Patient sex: F
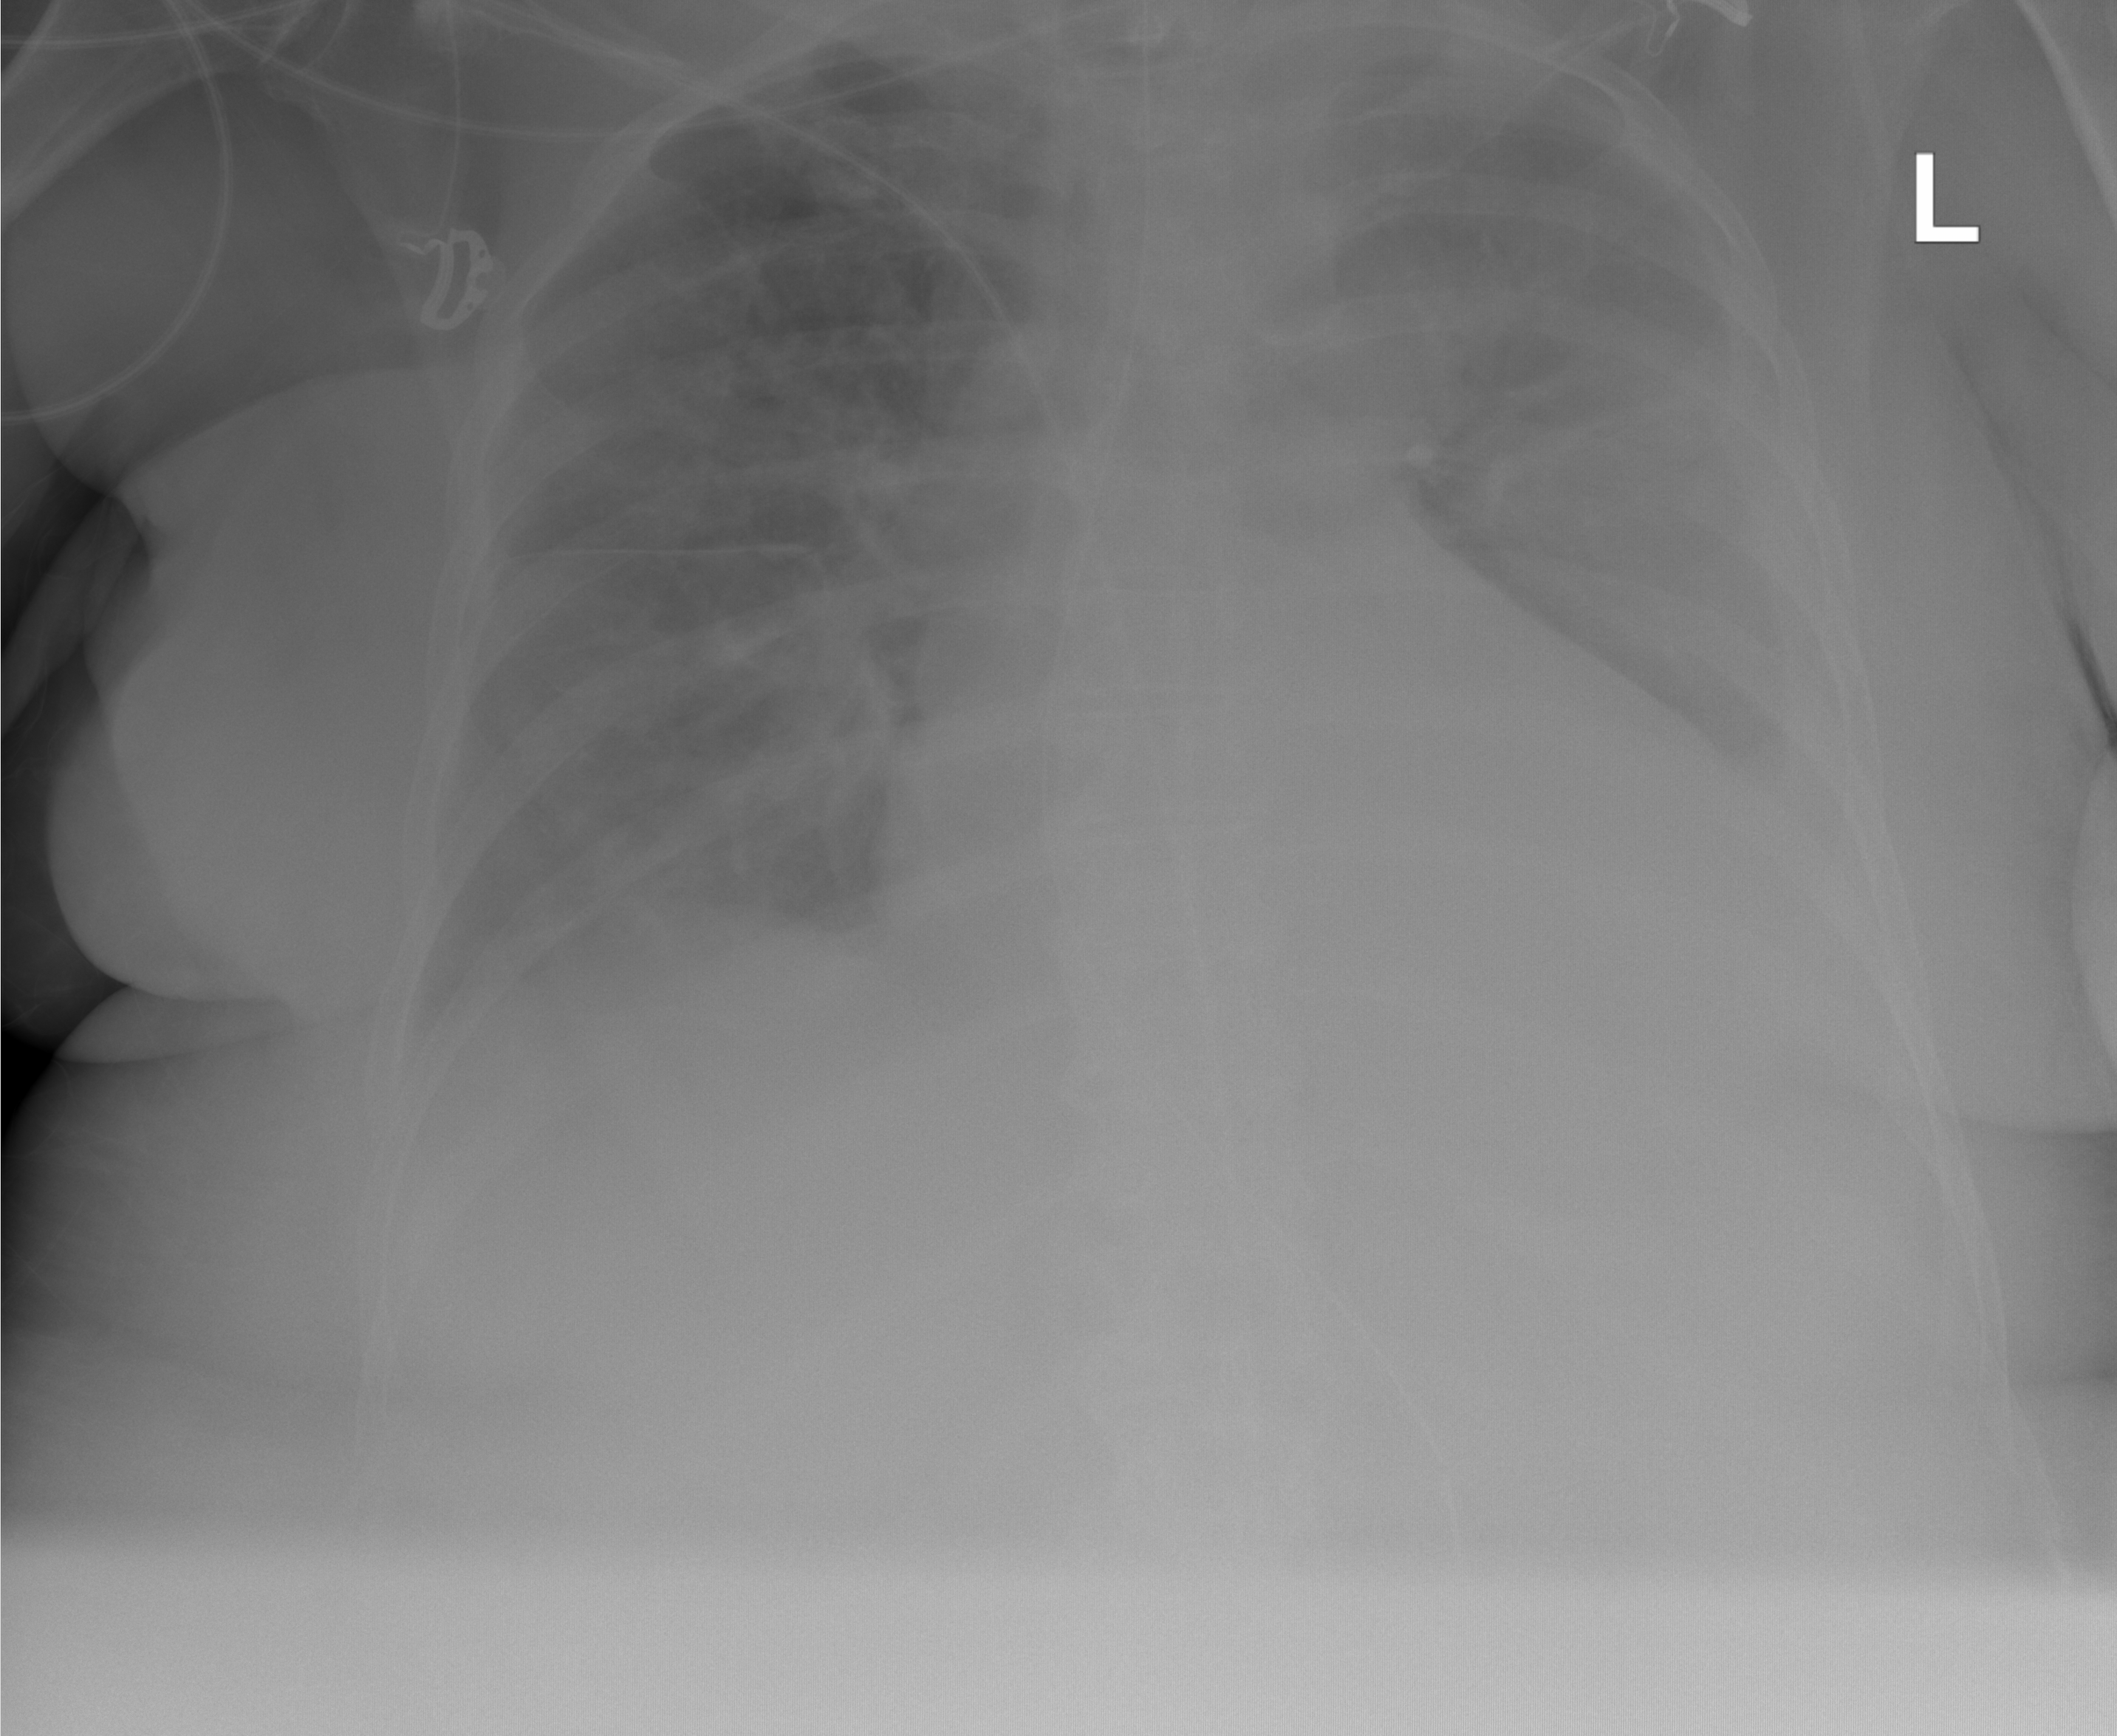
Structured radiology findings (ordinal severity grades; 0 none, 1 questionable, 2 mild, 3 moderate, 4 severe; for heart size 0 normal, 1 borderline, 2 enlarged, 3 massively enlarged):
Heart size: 2
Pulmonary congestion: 2
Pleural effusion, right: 1
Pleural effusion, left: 2
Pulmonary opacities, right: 0
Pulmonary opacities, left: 0
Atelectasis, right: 1
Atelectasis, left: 2